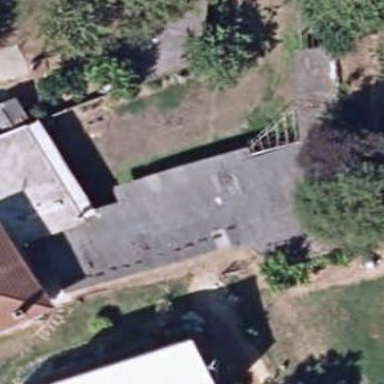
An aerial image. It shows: Shed.